Question: I have a Windows Server 2012 with SQL Server 2012 and IIS running 4 Silverlight (4) applications. From one day, one of the Silverlight applications skipped 10.000 numbers.
Here is a picture of the datagrid to show what the result is:

Does anybody have an idea what happened here? And how can I make sure this doesn't happen again?
Also I would like to know if there is any way I can solve this so that it will just be like 489, 490, 491, ...
Thanks in advance!
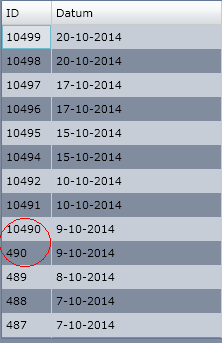
Answer: This is a known 'closed as by design' bug / feature of SQL Server 2012.
See connect item <URL>
The feature was implemented by Microsoft to fix a regression issue caused by how they handle the new sequence data type. The identity range jump occurs after a instance restart, for all tables defined with an identity value, that have had one or more rows INSERTED since the last time the instance was started i.e any active table.
SQL Server will pre-allocate and jump the IDENTITY range by 1,000 values when the column assigned the IDENTITY value is created as an INT and 10,000 values when defined as a BIGINT.
There are currently 5 workarounds described in the bug report, how ever none of them are terribly palatable. Does it really matter that there are gaps in the sequence, what would happen to your application if a row defined with a IDENTITY value is deleted, or inserted and then rolled back? In both cases a gap in the IDENTITY range would be introduced.